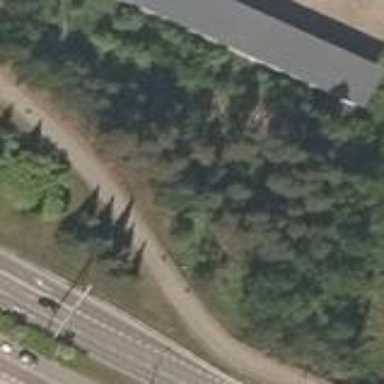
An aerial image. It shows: Woodland with evergreen needle-leaved trees.